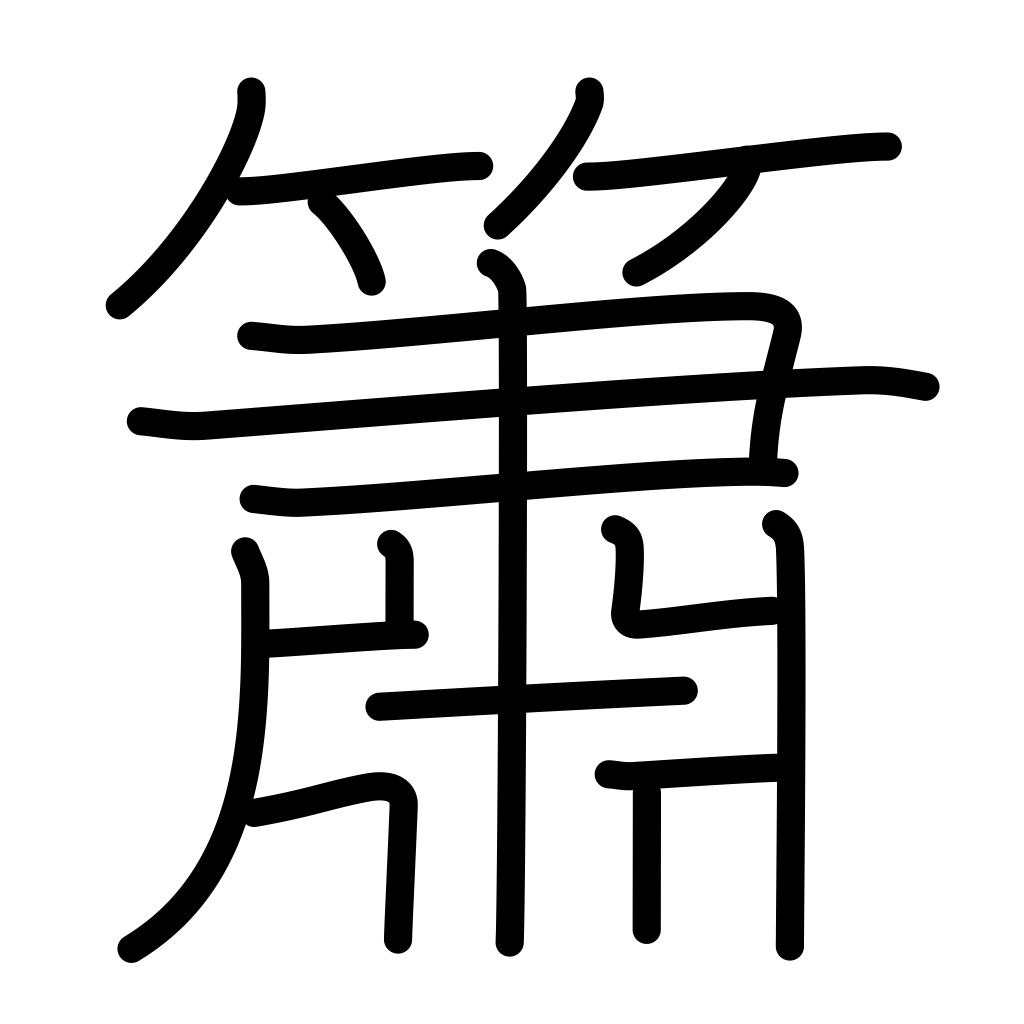
Meaning: pan pipes, flute